Question:
Both the black and white box are divs. I want to position the black div overlayed on top of the white box and moved to the left corner.
I know to overlay is z-image but how would I postion the div?
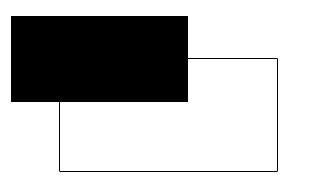
Answer: Just position it absolutely: <URL>